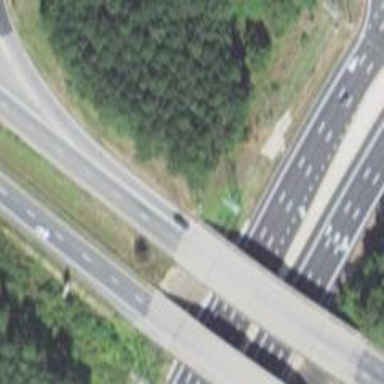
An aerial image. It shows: Motorway junction.